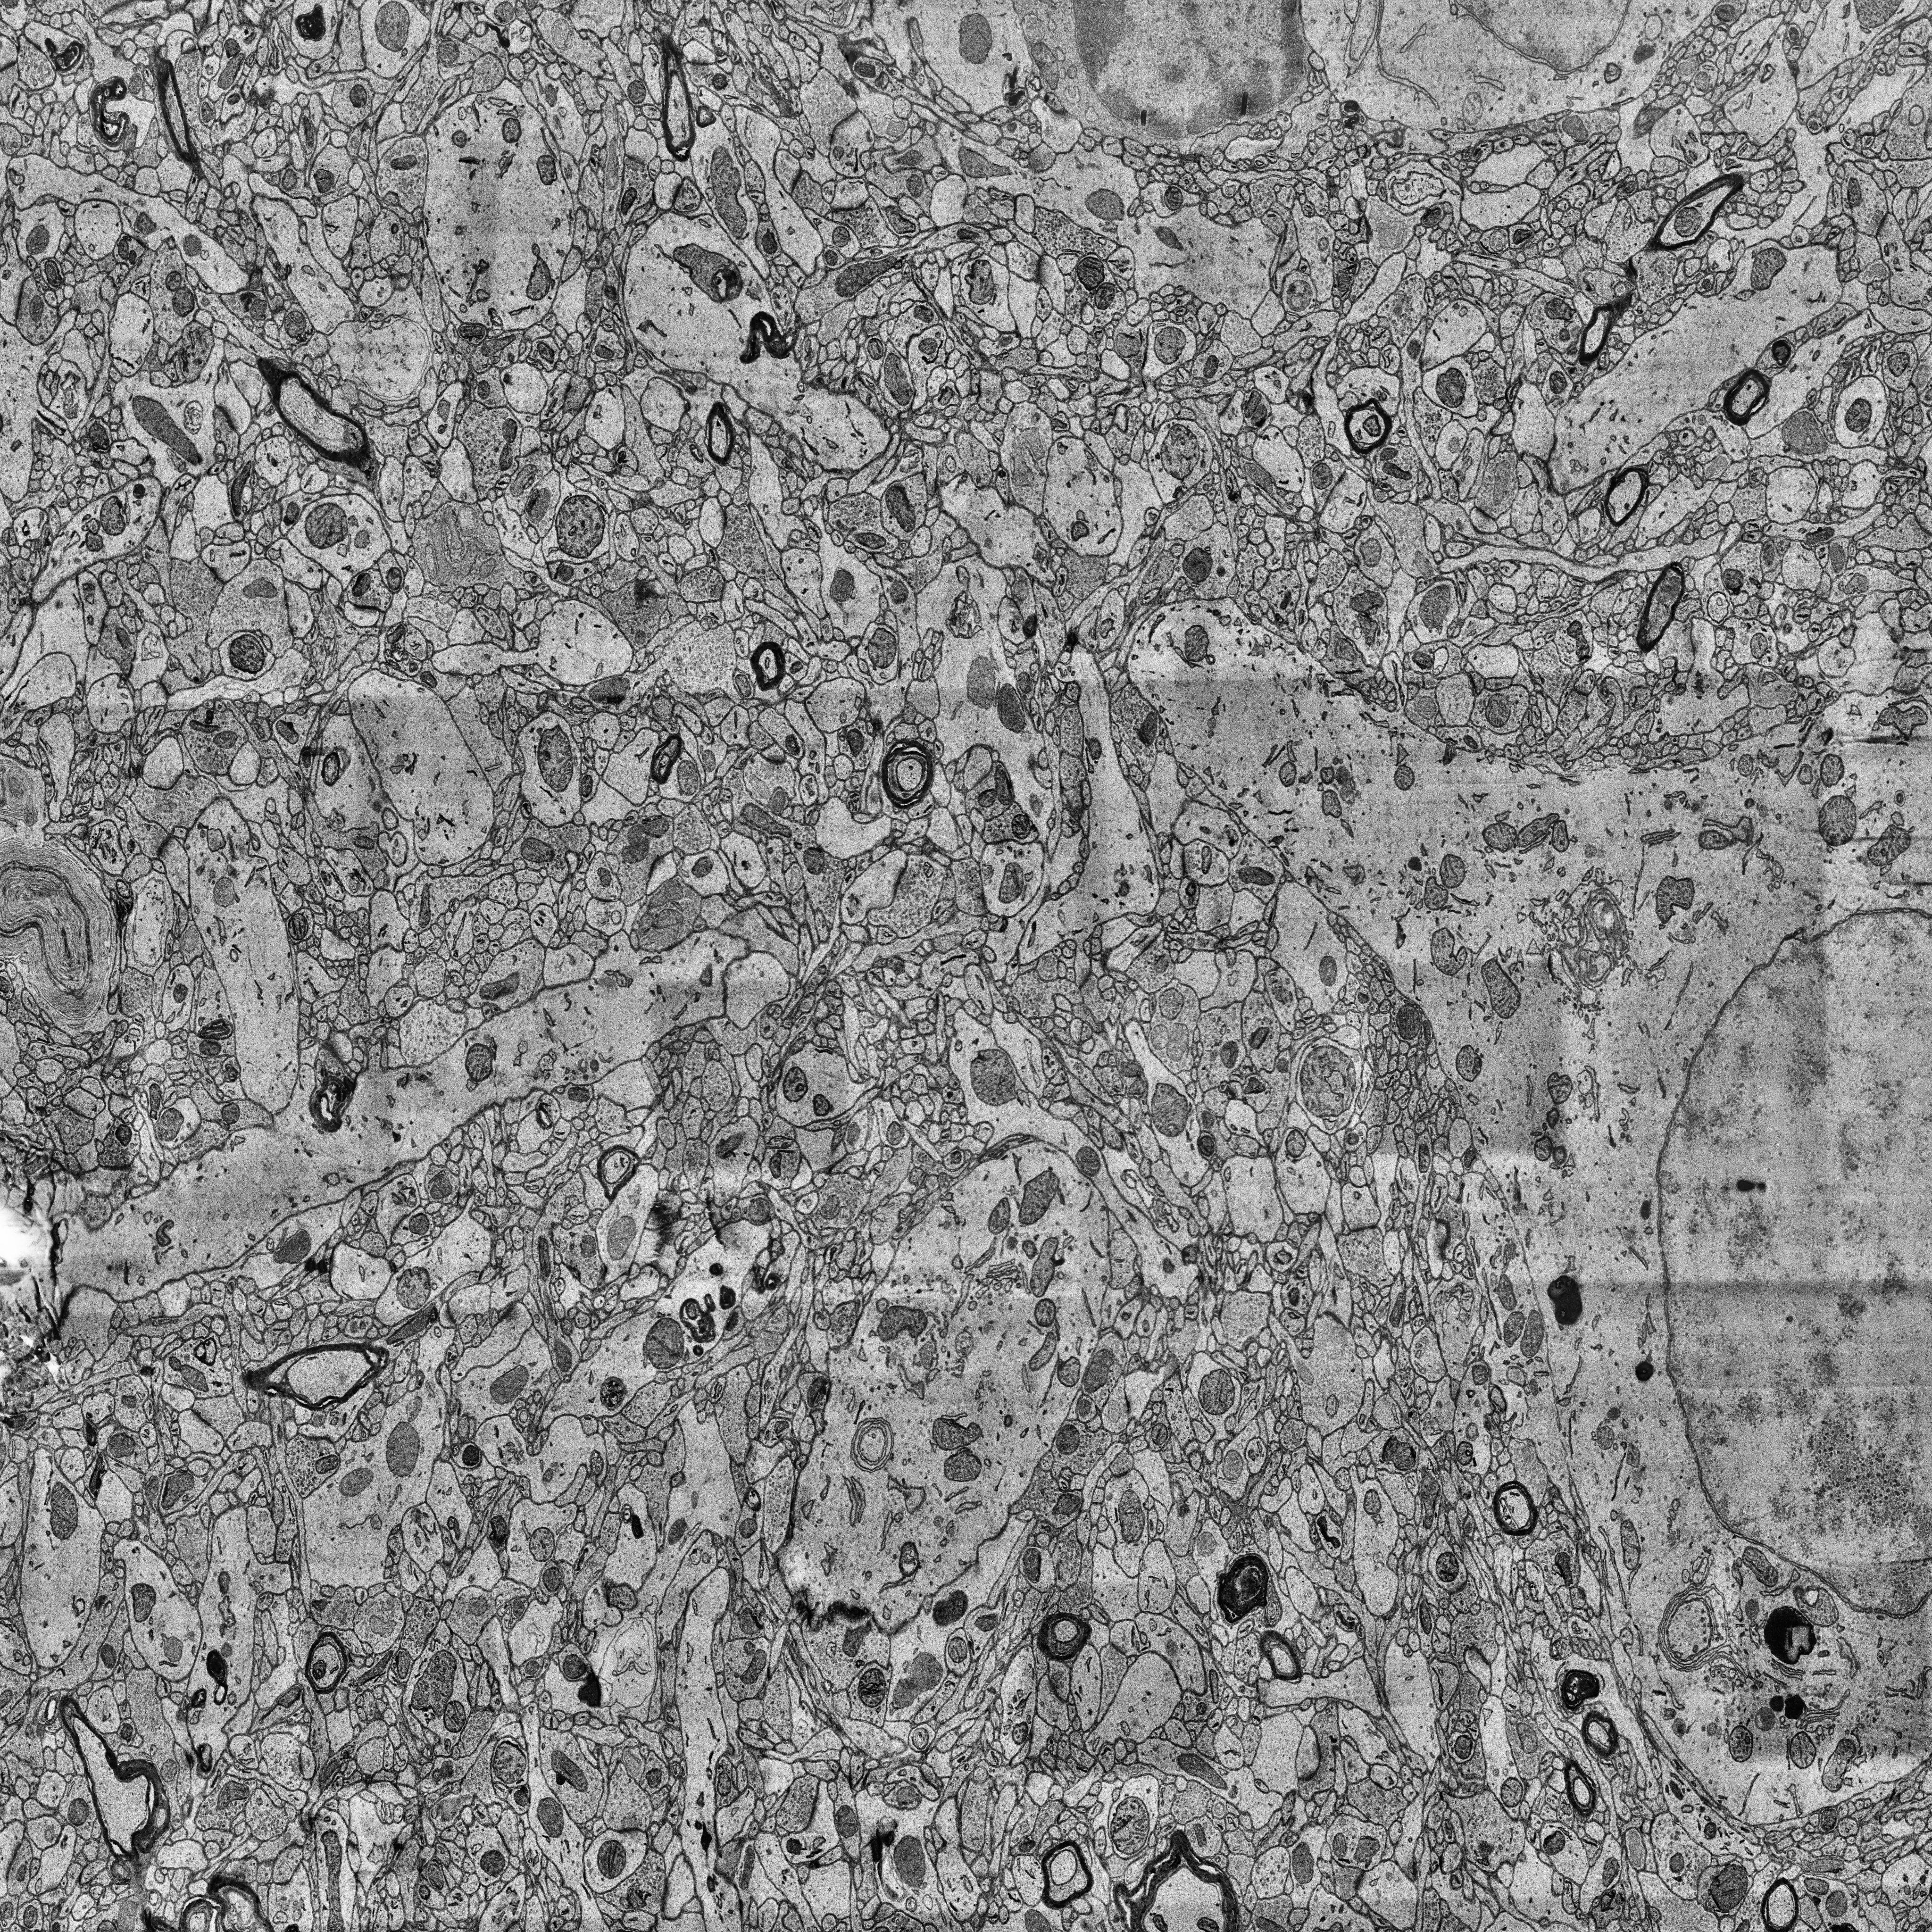
Electron microscopy slice of human cortex tissue
Slice depth (z): 272
Mitochondria instances in slice: 453